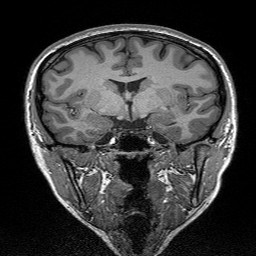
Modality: T1w
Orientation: sagittal
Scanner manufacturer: siemens
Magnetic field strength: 3 T
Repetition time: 2.3 s